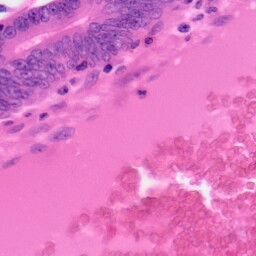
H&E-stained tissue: Colon